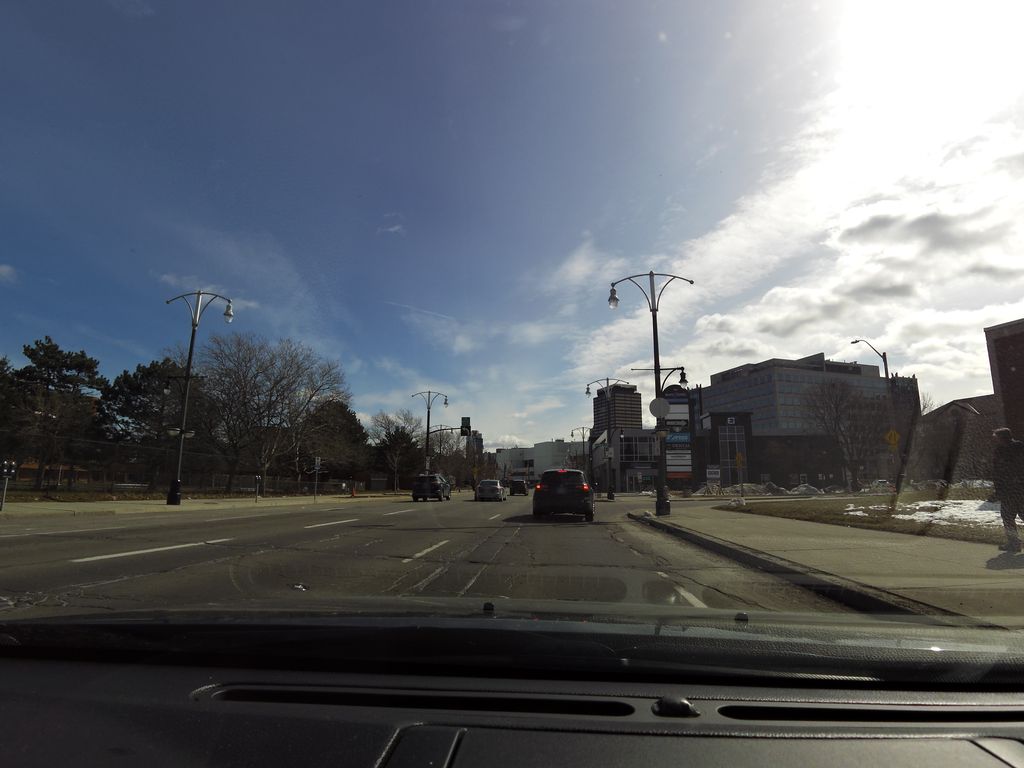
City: hamilton